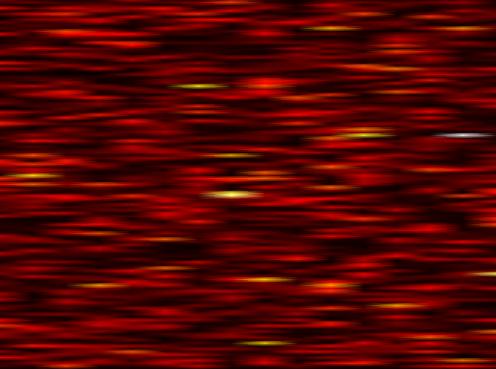
Label: WOLA